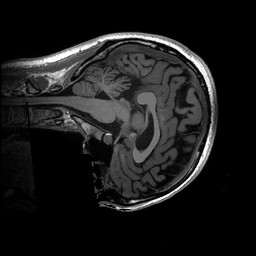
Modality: T1w
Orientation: sagittal
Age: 22
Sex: female